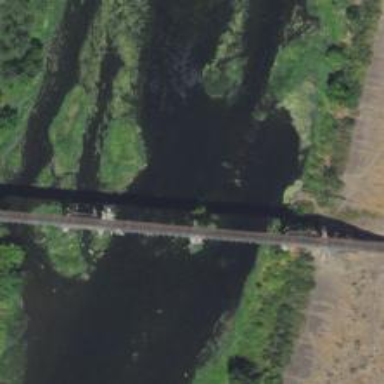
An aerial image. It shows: Viaduct bridge over railway tracks.